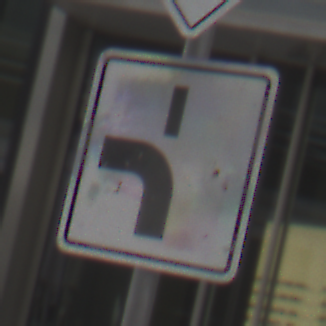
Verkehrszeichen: VerlaufVorfahrtsstrasse5
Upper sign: Vorfahrtsstrasse
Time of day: Midday
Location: Outdoor (Urban)
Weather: Overcast
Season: NotSpecified
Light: Natural